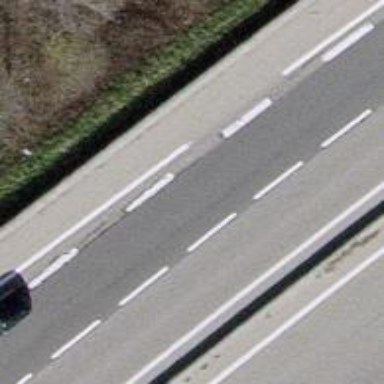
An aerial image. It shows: Motorway junction.